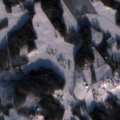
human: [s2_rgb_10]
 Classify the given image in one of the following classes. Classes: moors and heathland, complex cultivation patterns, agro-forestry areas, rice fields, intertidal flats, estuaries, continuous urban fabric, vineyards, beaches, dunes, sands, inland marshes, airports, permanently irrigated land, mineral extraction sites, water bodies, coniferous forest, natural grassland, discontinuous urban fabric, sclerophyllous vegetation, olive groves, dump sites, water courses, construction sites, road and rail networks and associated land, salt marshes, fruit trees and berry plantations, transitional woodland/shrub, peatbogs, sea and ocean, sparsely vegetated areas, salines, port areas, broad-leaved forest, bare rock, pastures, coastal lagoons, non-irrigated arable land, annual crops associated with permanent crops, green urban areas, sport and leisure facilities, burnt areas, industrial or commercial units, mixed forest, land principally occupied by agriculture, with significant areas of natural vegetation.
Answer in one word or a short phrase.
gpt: non-irrigated arable land, coniferous forest, mixed forest, transitional woodland/shrub